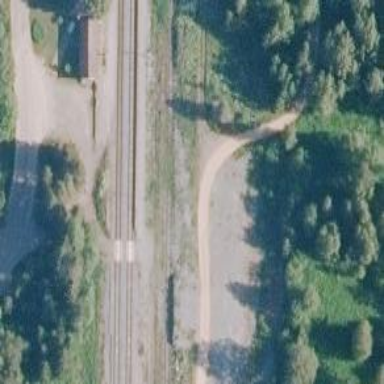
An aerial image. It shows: Railway crossing with saltire markings.